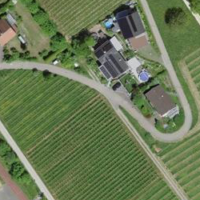
EUNIS habitat code: 40
Species observed at this site:
Symphoricarpos albus